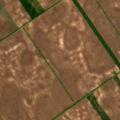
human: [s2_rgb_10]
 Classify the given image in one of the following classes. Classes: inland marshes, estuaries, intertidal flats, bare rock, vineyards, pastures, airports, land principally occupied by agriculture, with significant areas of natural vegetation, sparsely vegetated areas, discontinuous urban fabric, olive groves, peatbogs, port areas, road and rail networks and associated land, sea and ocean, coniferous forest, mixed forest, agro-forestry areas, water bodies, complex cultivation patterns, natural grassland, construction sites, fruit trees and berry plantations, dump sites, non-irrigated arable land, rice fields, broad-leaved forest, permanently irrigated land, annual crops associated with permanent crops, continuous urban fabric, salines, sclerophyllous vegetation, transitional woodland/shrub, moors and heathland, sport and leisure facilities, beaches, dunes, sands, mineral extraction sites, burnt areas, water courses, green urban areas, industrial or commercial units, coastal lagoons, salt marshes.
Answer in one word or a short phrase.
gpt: non-irrigated arable land